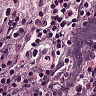
Metastatic tissue present: no